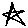
Label: star